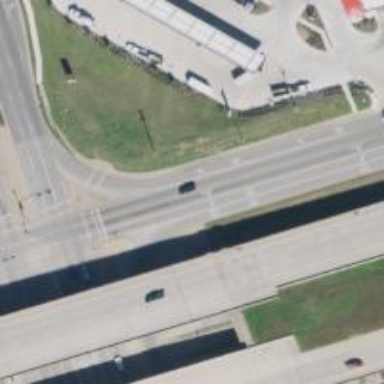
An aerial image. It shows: Secondary road with asphalt surface and frontage road.